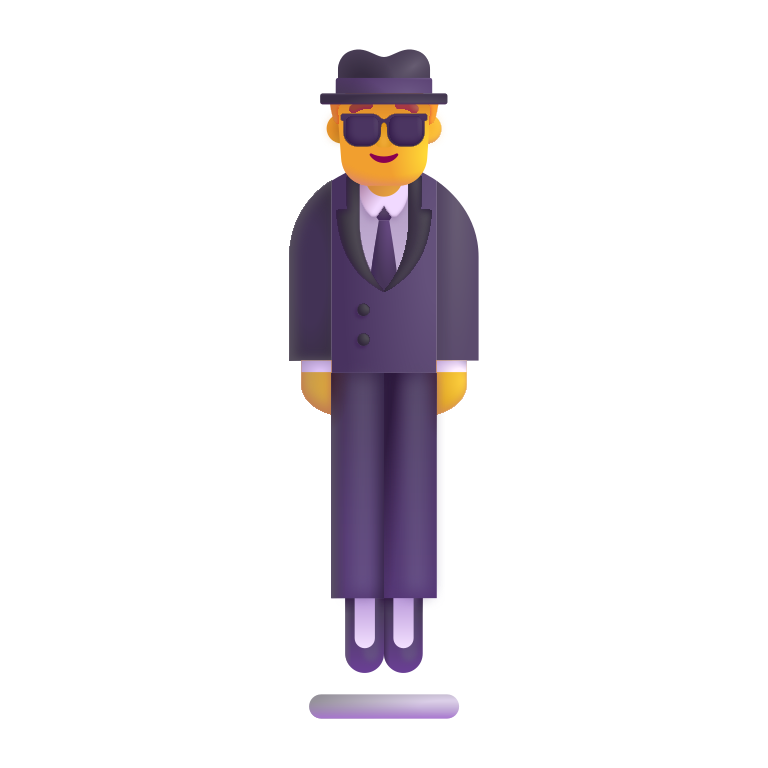
person in suit levitating color default